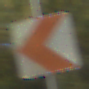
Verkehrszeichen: RichtungstafelnInKurvenKleinRechts
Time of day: MorningAfternoon
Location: Outdoor (Suburban)
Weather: Clear
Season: NotSpecified
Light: Natural